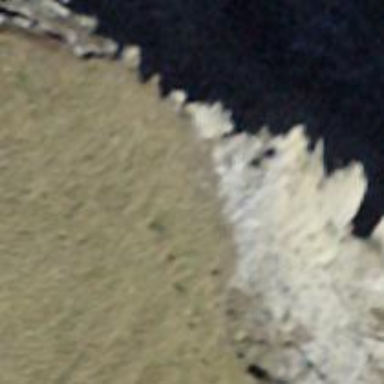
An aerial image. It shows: Natural cliff.